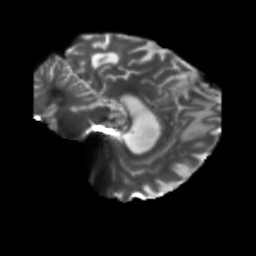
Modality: T2w
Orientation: sagittal
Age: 68
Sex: male
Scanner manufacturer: siemens
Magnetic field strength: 3 T
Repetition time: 5.25 s
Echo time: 0.08 s